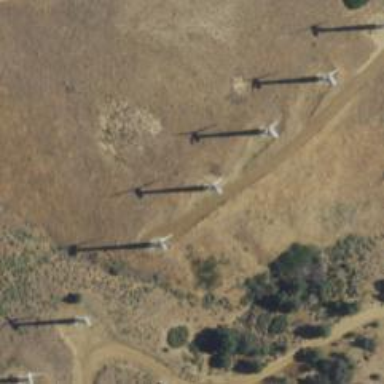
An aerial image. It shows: Wind generator is in the picture.